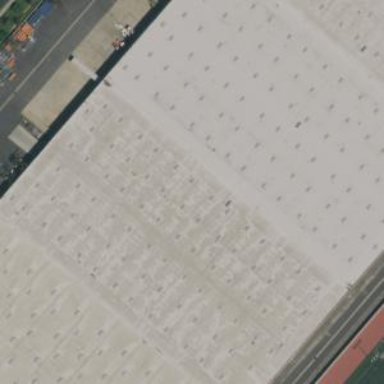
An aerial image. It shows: Warehouse.